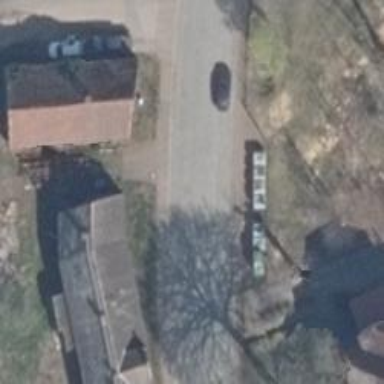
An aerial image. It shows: Recycling facility.